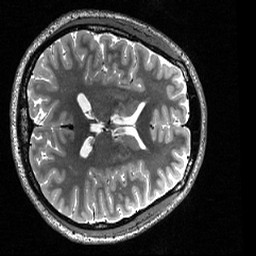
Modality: T2w
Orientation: axial
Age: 21
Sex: female
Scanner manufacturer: siemens
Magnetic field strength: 3 T
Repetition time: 3.2 s
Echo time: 0.56 s